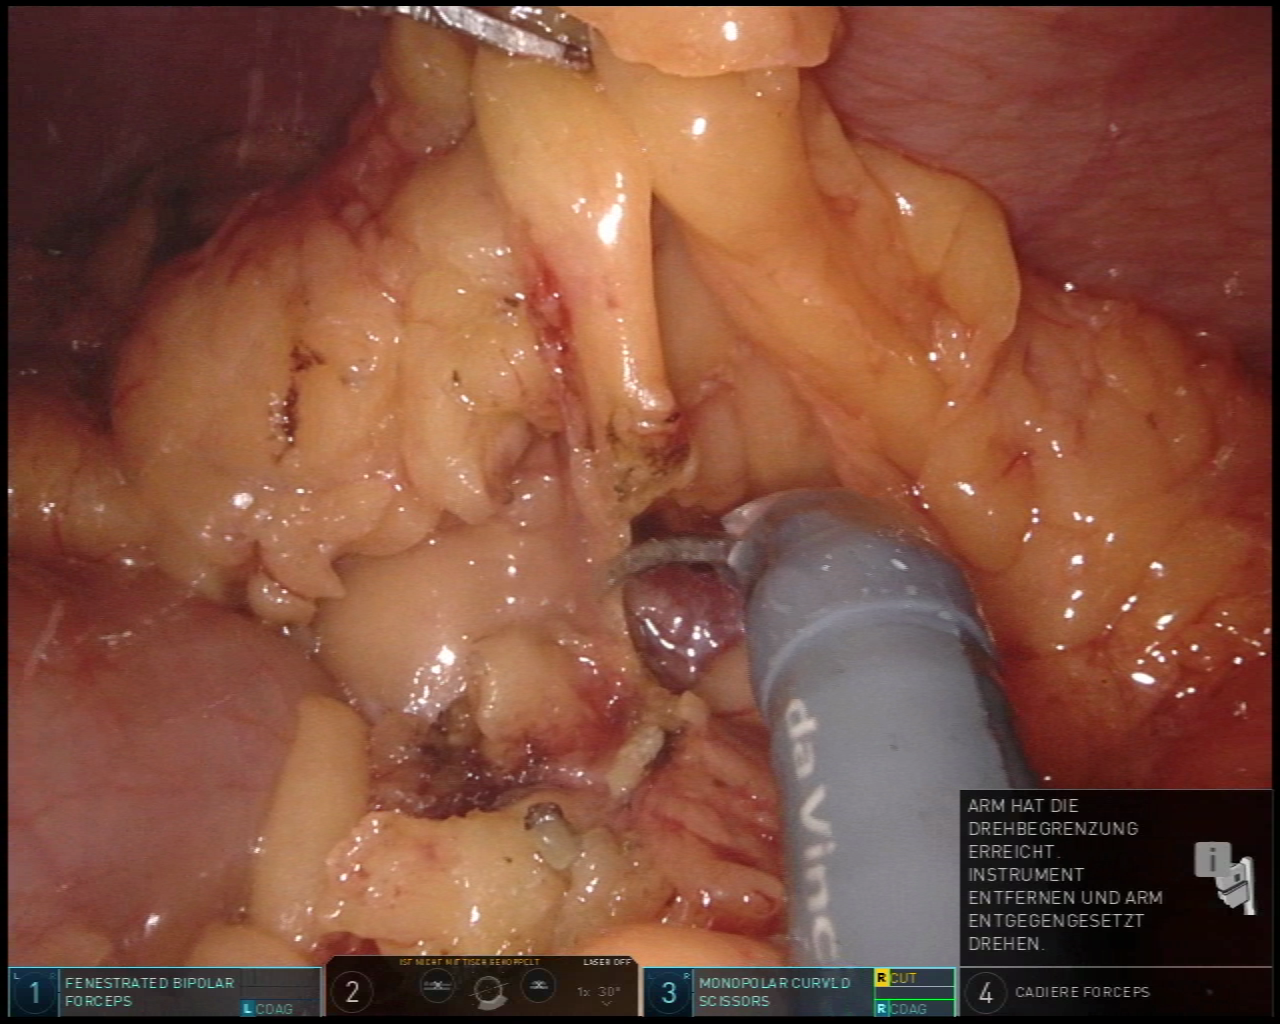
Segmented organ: spleen
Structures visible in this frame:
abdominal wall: yes
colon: yes
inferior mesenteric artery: no
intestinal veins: no
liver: no
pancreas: no
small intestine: no
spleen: yes
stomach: no
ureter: no
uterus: no
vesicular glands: no